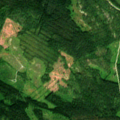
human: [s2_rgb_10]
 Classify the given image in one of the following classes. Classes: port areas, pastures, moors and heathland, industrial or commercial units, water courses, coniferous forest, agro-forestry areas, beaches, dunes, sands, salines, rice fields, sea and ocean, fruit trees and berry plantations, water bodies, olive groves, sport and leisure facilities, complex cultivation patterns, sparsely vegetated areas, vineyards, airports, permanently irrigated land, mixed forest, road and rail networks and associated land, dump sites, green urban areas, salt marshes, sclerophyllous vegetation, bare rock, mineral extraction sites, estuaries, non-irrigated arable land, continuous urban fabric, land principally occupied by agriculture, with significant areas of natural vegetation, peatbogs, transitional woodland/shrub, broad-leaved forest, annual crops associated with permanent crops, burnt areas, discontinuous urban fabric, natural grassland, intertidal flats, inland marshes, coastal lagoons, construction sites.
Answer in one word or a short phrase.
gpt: coniferous forest, transitional woodland/shrub